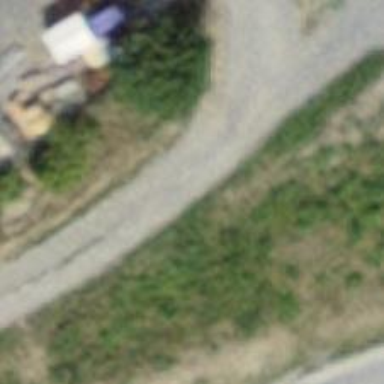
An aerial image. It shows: Track road with fine gravel surface.